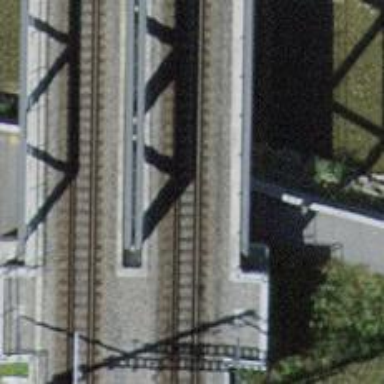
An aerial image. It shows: Railway bridge with electrified tracks and single rail.